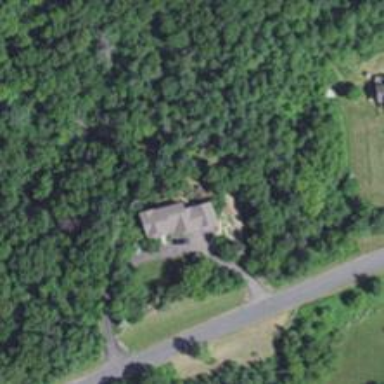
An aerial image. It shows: Driveway leading to service road.